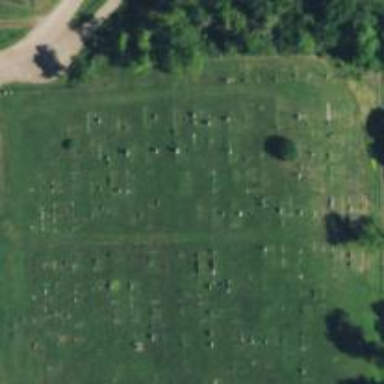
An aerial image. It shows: Cemetery.